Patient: sex M, age 58
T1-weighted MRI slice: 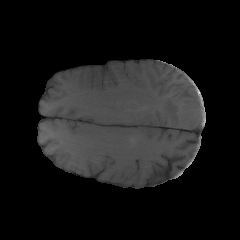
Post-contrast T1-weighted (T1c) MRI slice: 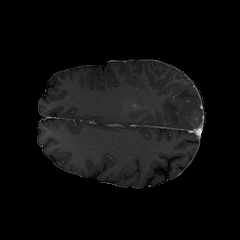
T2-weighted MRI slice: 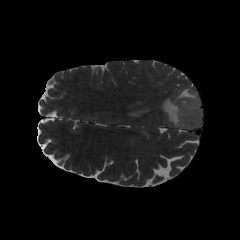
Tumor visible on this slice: yes
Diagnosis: Glioblastoma, IDH-wildtype
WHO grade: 4